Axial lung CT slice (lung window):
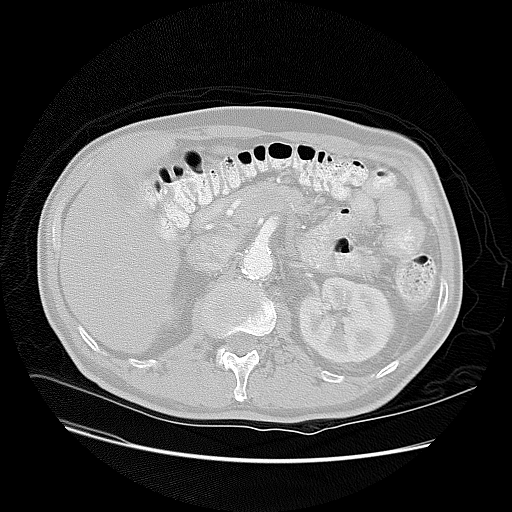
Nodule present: no